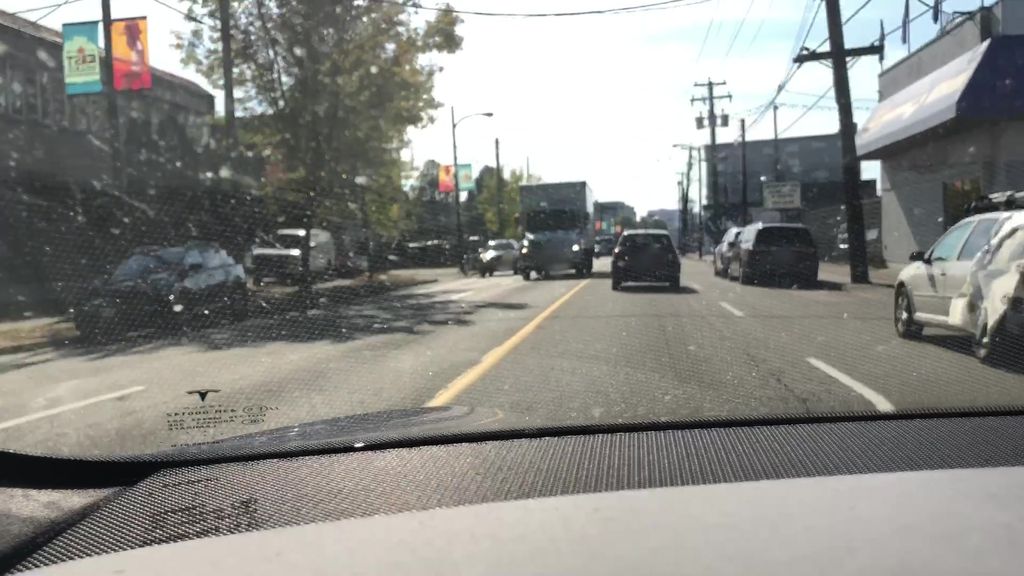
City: vancouver